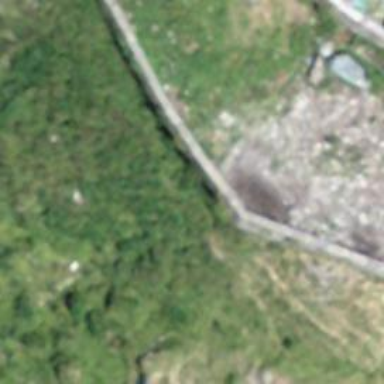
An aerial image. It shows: Retaining wall.